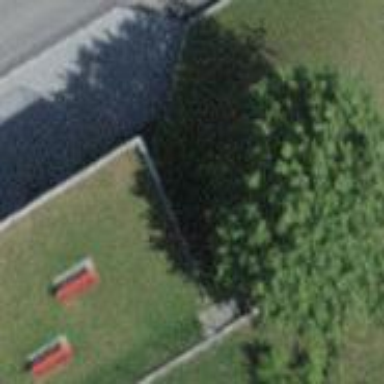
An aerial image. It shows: Service building.